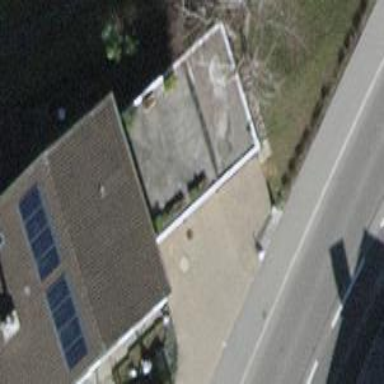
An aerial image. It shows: Garage.